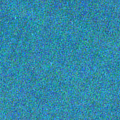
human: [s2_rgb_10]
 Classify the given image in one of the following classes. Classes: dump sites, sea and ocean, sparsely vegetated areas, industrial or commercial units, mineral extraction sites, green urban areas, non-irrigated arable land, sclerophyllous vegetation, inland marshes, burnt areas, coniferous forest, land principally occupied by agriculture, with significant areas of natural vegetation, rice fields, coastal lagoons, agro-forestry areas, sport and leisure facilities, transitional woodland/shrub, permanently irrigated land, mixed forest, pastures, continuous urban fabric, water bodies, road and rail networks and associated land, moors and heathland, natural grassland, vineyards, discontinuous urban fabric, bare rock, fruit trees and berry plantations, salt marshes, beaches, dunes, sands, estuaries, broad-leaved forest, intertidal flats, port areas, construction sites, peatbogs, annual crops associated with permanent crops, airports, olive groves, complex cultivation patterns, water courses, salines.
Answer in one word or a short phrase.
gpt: sea and ocean